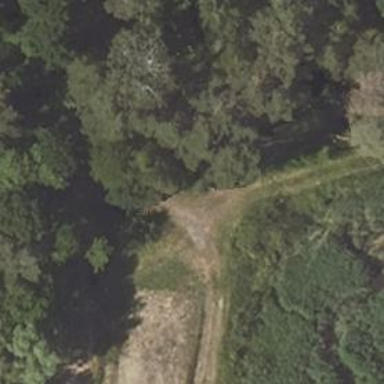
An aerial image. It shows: Grass path.